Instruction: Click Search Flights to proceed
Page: home
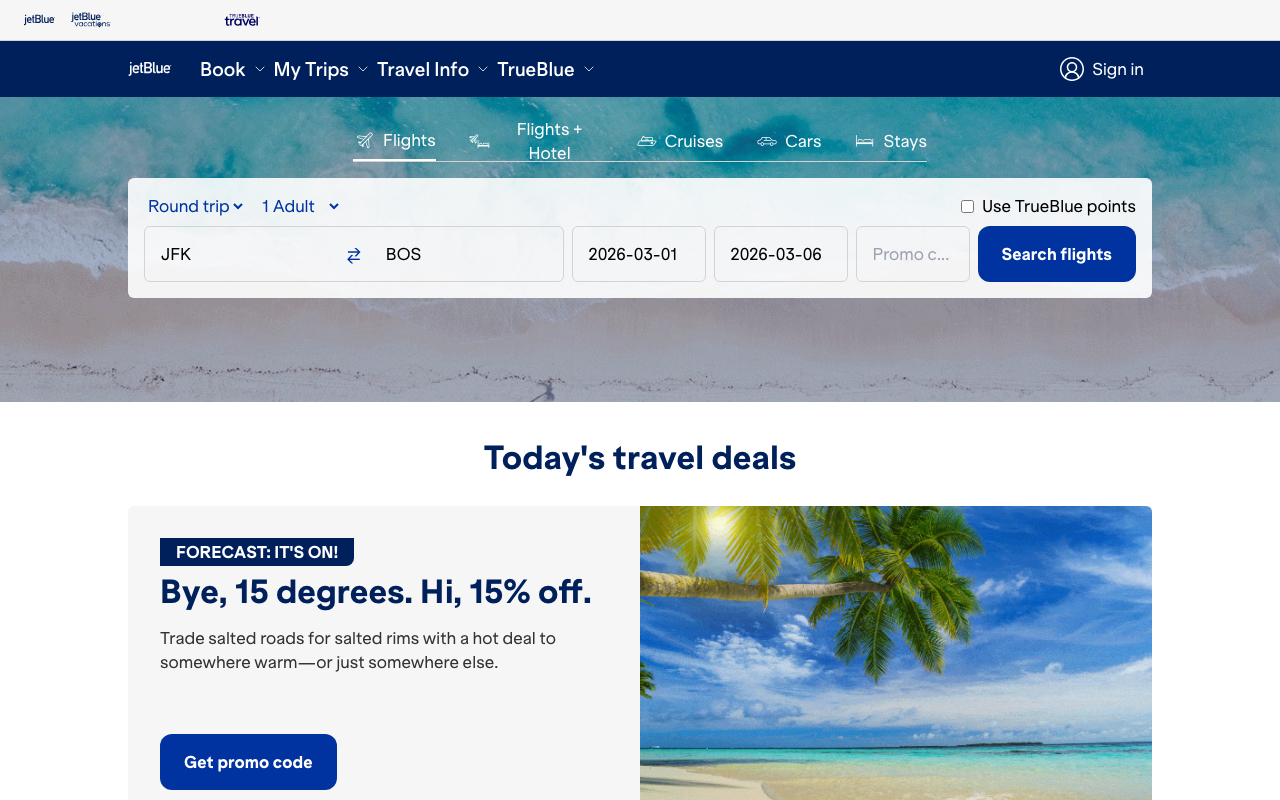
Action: click